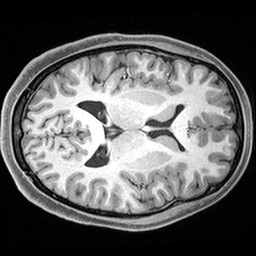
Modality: T1w
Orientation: axial
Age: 24
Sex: female
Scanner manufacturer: siemens
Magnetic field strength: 3 T
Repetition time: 2.4 s
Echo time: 0.0022 s